Question: I made some changes to my app for internationalization before reading the manual (I know, I know... ). I think I have recovered, but am left with what appears to be an extra MainStoryboard.storyboard file (the one with ((null))). They appear to be exactly the same; question is: how do I remove the one with ((null))?

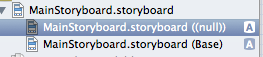
Answer: Back up (or use your version control), delete it, run and see what happens. Clean before building and remove the old version from the Simulator or your device (to prevent a cached version from confusing things).